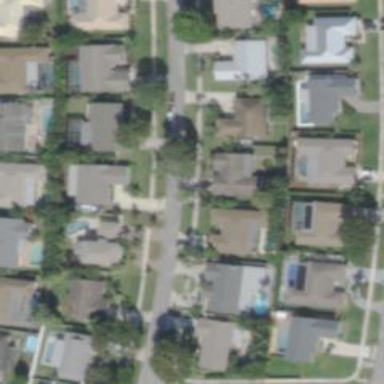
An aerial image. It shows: Residential road.